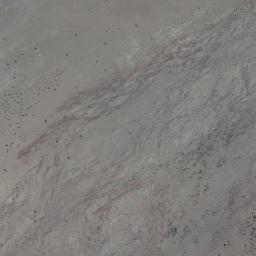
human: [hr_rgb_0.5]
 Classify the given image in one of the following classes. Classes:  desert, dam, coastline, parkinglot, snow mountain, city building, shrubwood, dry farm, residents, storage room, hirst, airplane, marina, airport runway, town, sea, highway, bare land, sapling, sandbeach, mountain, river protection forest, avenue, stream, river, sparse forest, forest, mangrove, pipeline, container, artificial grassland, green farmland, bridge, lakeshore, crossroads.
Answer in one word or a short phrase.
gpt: bare land